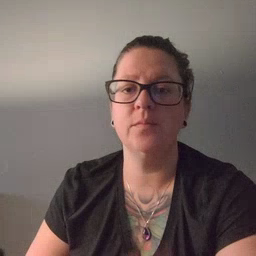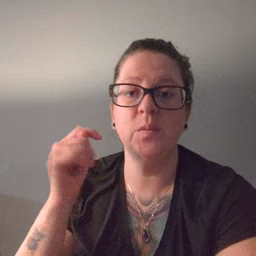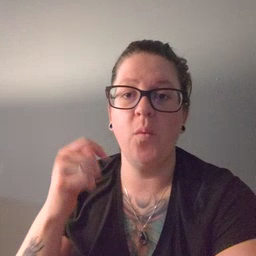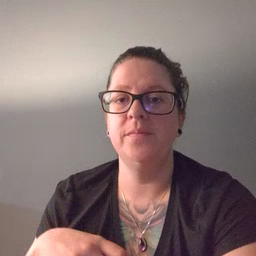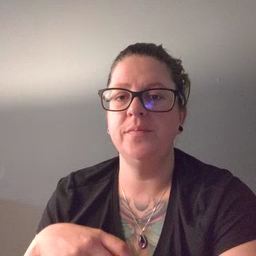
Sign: toy